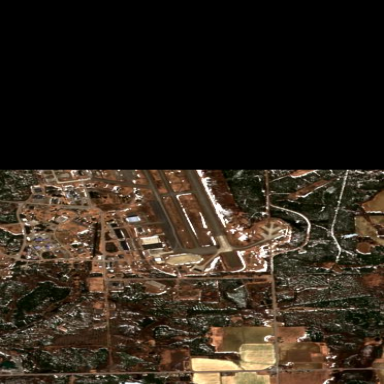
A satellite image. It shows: Military or private aerodrome.